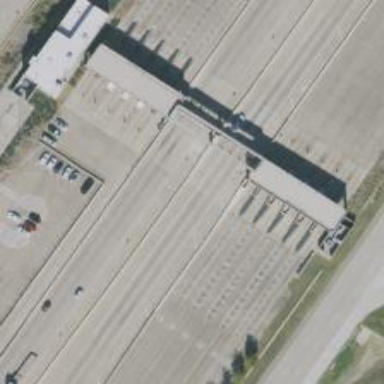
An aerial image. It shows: Toll gantry on the road.